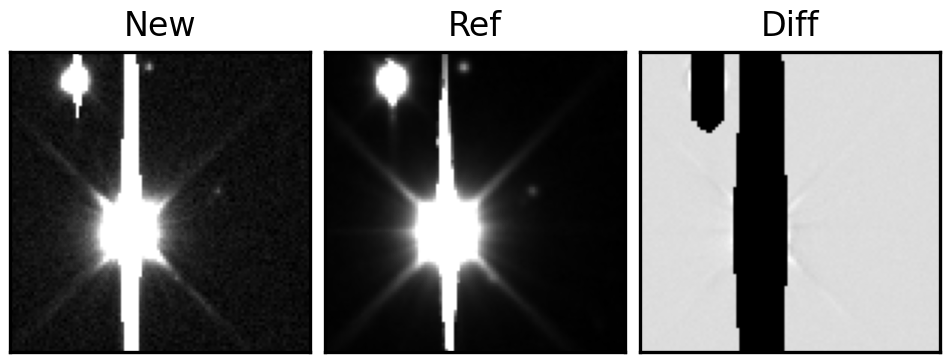
Label: bogus